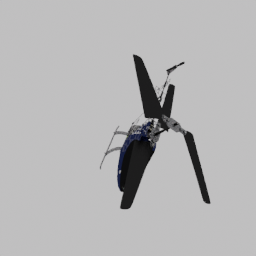
Label: mechanical